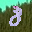
Label: 8